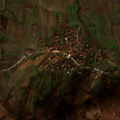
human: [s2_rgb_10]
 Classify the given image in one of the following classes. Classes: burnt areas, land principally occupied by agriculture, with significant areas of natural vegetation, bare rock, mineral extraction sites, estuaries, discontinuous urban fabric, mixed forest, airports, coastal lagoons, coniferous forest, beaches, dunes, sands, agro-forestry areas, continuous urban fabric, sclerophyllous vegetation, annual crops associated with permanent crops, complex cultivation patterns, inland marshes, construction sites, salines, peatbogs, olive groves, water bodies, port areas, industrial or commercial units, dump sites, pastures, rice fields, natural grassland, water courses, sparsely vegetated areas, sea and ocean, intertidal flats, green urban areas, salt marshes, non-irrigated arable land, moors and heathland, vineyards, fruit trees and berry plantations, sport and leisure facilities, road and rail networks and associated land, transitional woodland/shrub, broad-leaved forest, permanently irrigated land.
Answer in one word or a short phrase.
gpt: complex cultivation patterns, land principally occupied by agriculture, with significant areas of natural vegetation, broad-leaved forest